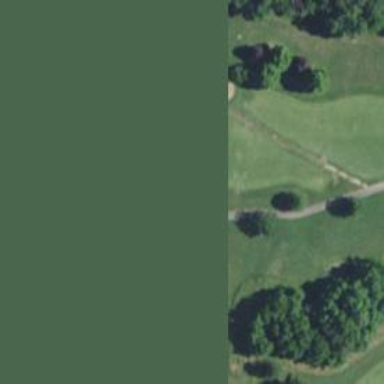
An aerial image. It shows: View of golf hole.